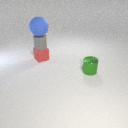
large blue rubber sphere above small gray rubber cylinder